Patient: sex F, age 68
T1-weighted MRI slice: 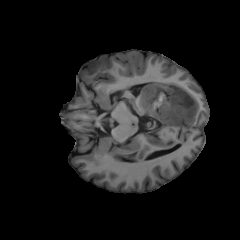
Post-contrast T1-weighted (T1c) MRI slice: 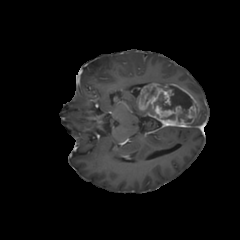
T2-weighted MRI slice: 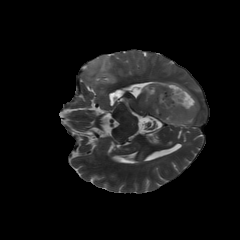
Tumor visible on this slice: yes
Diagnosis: Glioblastoma, IDH-wildtype
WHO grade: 4